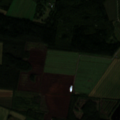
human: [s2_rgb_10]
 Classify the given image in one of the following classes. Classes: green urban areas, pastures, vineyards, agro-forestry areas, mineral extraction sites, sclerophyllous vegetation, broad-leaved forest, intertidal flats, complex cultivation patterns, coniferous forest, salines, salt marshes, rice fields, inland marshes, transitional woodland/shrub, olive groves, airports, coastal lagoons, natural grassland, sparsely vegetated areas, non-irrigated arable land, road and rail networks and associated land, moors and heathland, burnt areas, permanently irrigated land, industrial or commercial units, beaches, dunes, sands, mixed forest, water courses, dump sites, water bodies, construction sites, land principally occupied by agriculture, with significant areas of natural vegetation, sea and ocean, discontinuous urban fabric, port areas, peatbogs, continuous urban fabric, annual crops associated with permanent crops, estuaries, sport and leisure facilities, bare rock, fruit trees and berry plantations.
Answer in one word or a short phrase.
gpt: non-irrigated arable land, land principally occupied by agriculture, with significant areas of natural vegetation, coniferous forest, mixed forest, peatbogs